Question: I am trying to set up SVN Repo in Xcode 4. This is my first time doing this. After I enter my info and there a green light saying host is reachable, I am brought up to this screen and the activity monitor just keeps spinning and nothing happen. What am i doing wrong?
I am in the "Root" section, and watch youtube video showing how to do this, after setting up the repo, when the go to the "Root" section, a pop up automatically pops up asking for their user/pass, it doesn't happen to me.
Thanks

I restart Xcode and it asked for my password and I successfully logged in. The only problem now is, it stays, "Unable to load revisions"
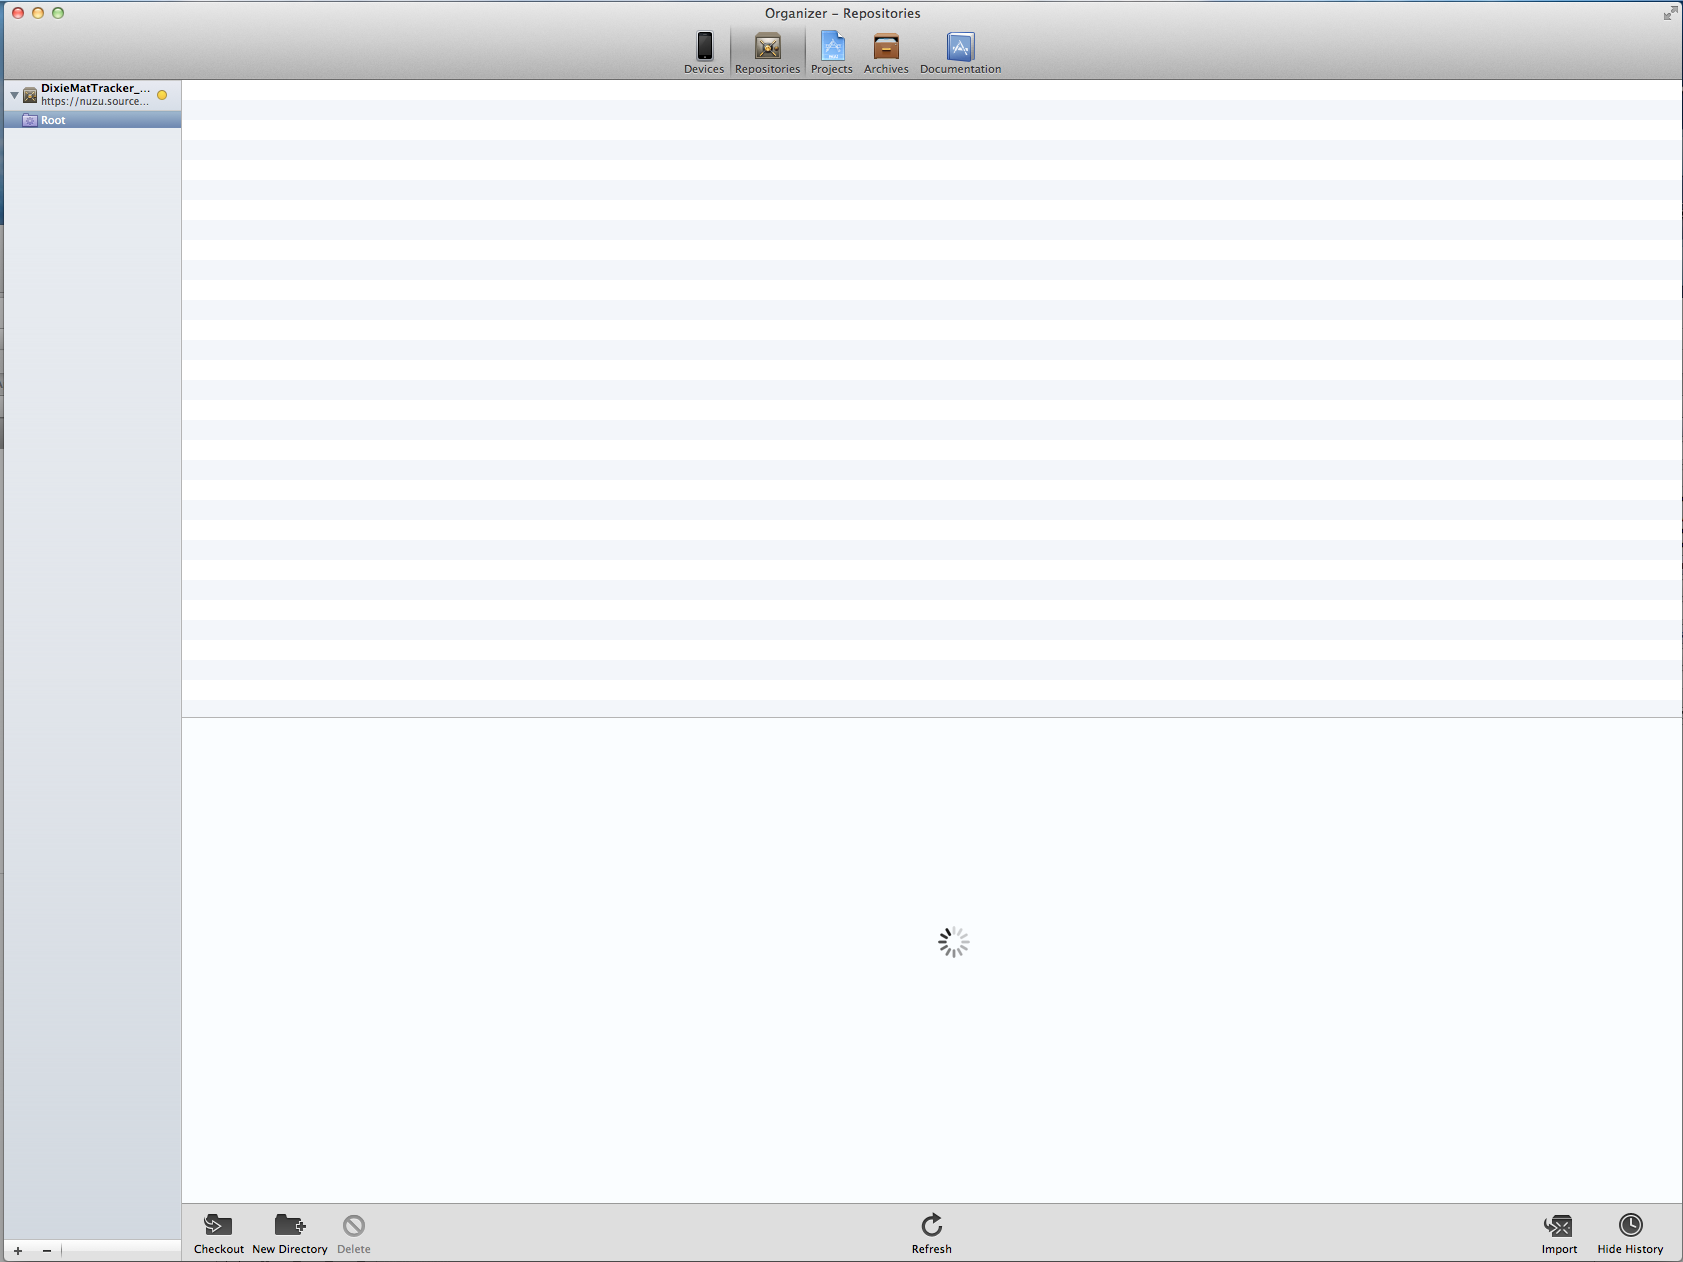
Answer: SVN support in Xcode 4 is hopelessly broken. It works on occasion - but other times it is totally non-functional. Git support works quite a bit better. I don't use the SVN support for this reason.